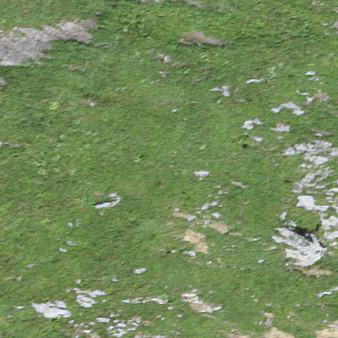
Label: other